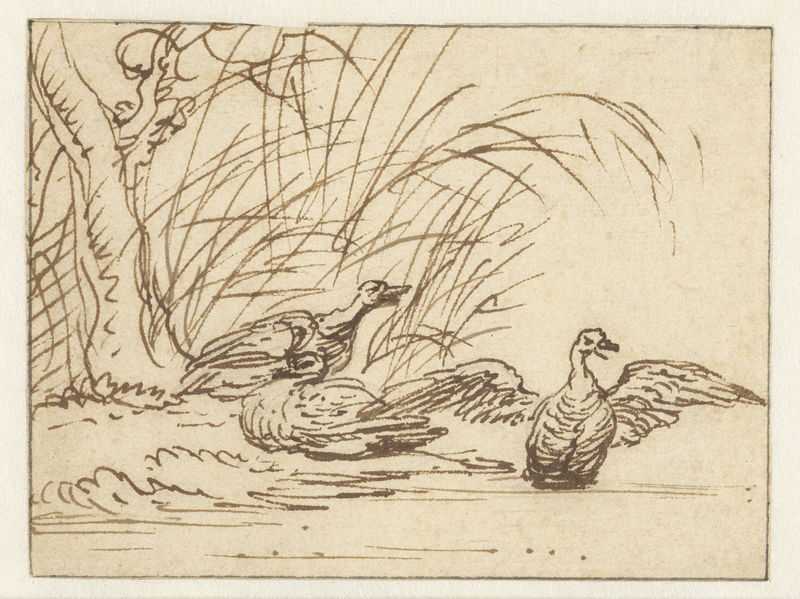
Titel: Drie eenden aan de waterkant
Künstler: Anthonie van Borssom
Standort: Amsterdam
Institution: Rijksmuseum
Schlagwörter: flügel, kopf, vogel, wasser, weiß, teich, äste, schwarz, skizze, zeichnung, rot, tier, tiere, bild, hals, natur, schilf, vögel, gans, schnabel, grafik, enten, striche, gänse, schnäbel, schwäne, fot, äte